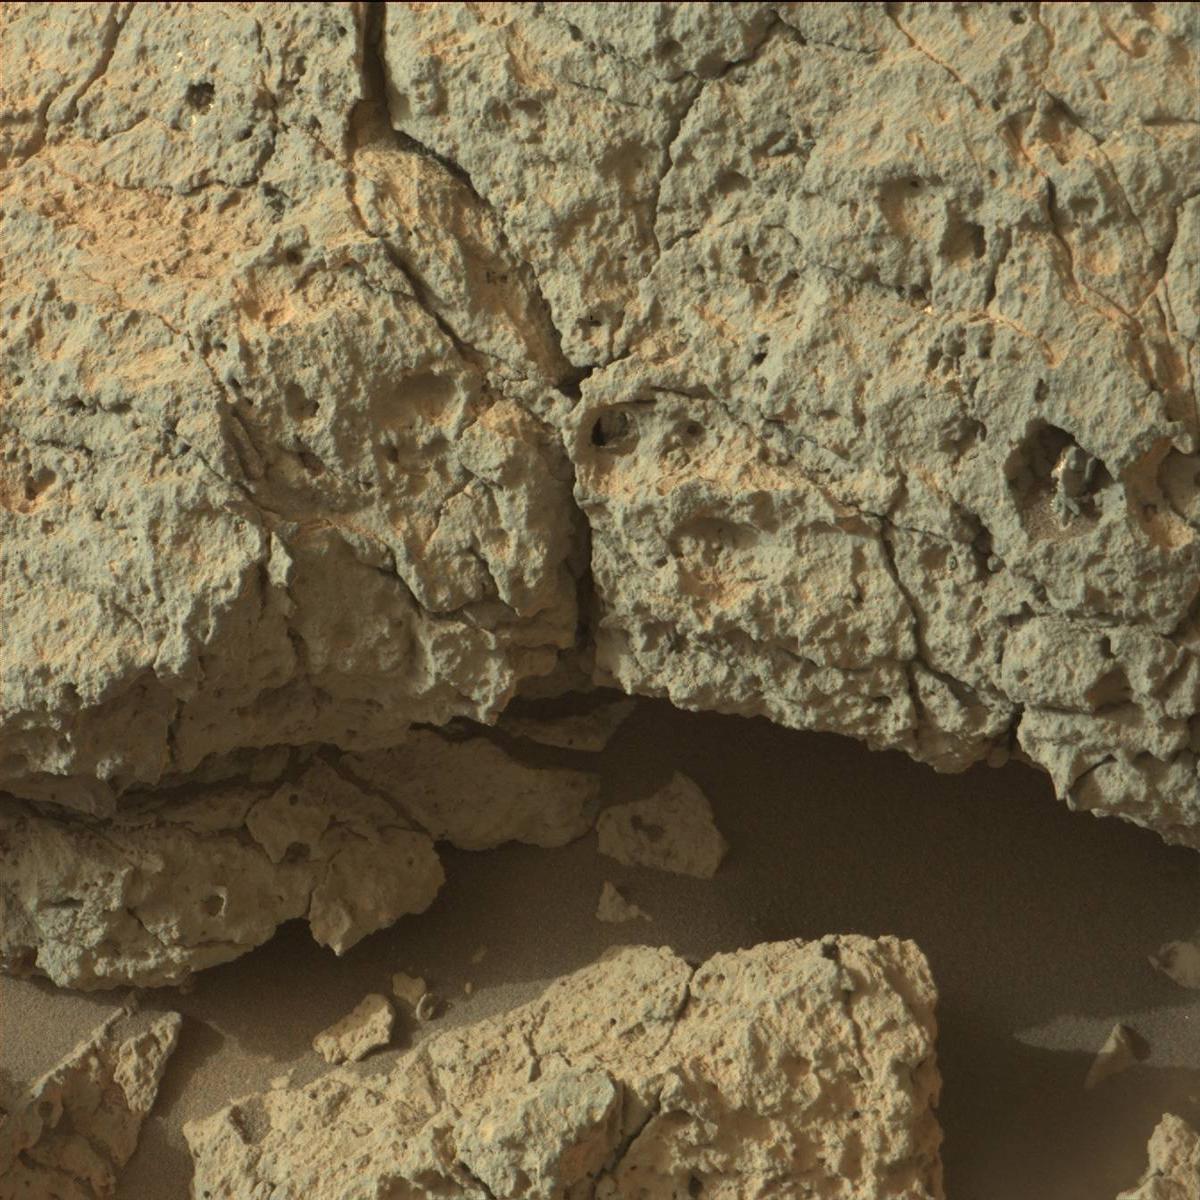
Terrain classes present: Bedrock, Rock, Sand / Soil